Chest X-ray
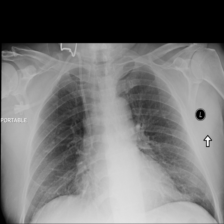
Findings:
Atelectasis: negative
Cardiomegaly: negative
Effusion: negative
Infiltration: negative
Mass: negative
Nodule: negative
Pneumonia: negative
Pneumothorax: negative
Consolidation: negative
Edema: negative
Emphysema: negative
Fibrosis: negative
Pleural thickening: negative
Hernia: negative